Question: I wanted to generate a line if the distance between 2 points was lower than the amount of pixels I specified (which is the circle size)
except it doesn't do what I want and instead creates weird lines that don't connect

as you can see, it's doesn't work as wished, (not saying intended as it's possible I did something wrong with my code causing this issue) here is my code rn:
'''
import pygame
from pygame import gfxdraw
from random import randint
from win32api import GetSystemMetrics
from time import time
import math
class circles(pygame.sprite.Sprite):
def __init__(self,surface,x,y,cs):
pygame.sprite.Sprite.__init__(self)
self.image = pygame.image.load("./assets/circle.png").convert_alpha()
size = (round(2.25*(109-(9*cs))),round(2.25*(109-(9*cs))))
self.image = pygame.transform.scale(self.image, size)
self.draw = surface.blit(self.image,(x-((size[0])/2),y-((size[1])/2)))
width = GetSystemMetrics(0)
height = GetSystemMetrics(1)
def generate_original_points_coordinates():
points.append([randint(0,width), randint(0,height)])
def generate_points_coordinates(count, spacing, circle_size_px):
for i in range(0,count):
generating = True
while generating:
x = points[0][0]+randint(-spacing,spacing)
y = points[0][1]+randint(-spacing,spacing)
if y < height-circle_size_px and y > circle_size_px and x < width-circle_size_px and x > circle_size_px:
generating = False
points.append([x, y])
def generate_original_and_p(count, spacing, circle_size_px):
generate_original_points_coordinates()
generate_points_coordinates(count, spacing, circle_size_px)
return points
def draw_circles(surface,x,y,r,rgb_code):
gfxdraw.filled_circle(surface,x,y,r,rgb_code)
running = True
while running:
start = time()
points = []
gen_points = generate_original_and_p(10,800,234)
size = [width, height]
screen = pygame.display.set_mode(size,0,32)
screen.fill((255,255,255))
circles_list = [circles(screen, gen_points[i][0], gen_points[i][1], 4) for i in range(0,len(gen_points))]
# Draw bezier curves from points in a list
for i in range(2,len(gen_points)):
if math.sqrt(math.pow(gen_points[i-1][0]-gen_points[i-2][0],2)+math.pow(gen_points[i-1][1]-gen_points[i-2][1],2)) > 234:
gfxdraw.line(screen,gen_points[i-2][0], gen_points[i-2][1], gen_points[i-1][1], gen_points[i-1][1],(0,0,255))
[gfxdraw.bezier(screen, [gen_points[i-2], gen_points[i-1], gen_points[i]],4500,(255,0,0)) for i in range(2, len(gen_points))]
# Place points on such curves and lines
pygame.display.flip()
print(gen_points)
end = time()
print(end-start)
i = input("quit?: ")
pygame.display.quit()
if i == "quit":
running = False
'''
I also tried math.hypo but that gave me the same result so I'm short on ideas
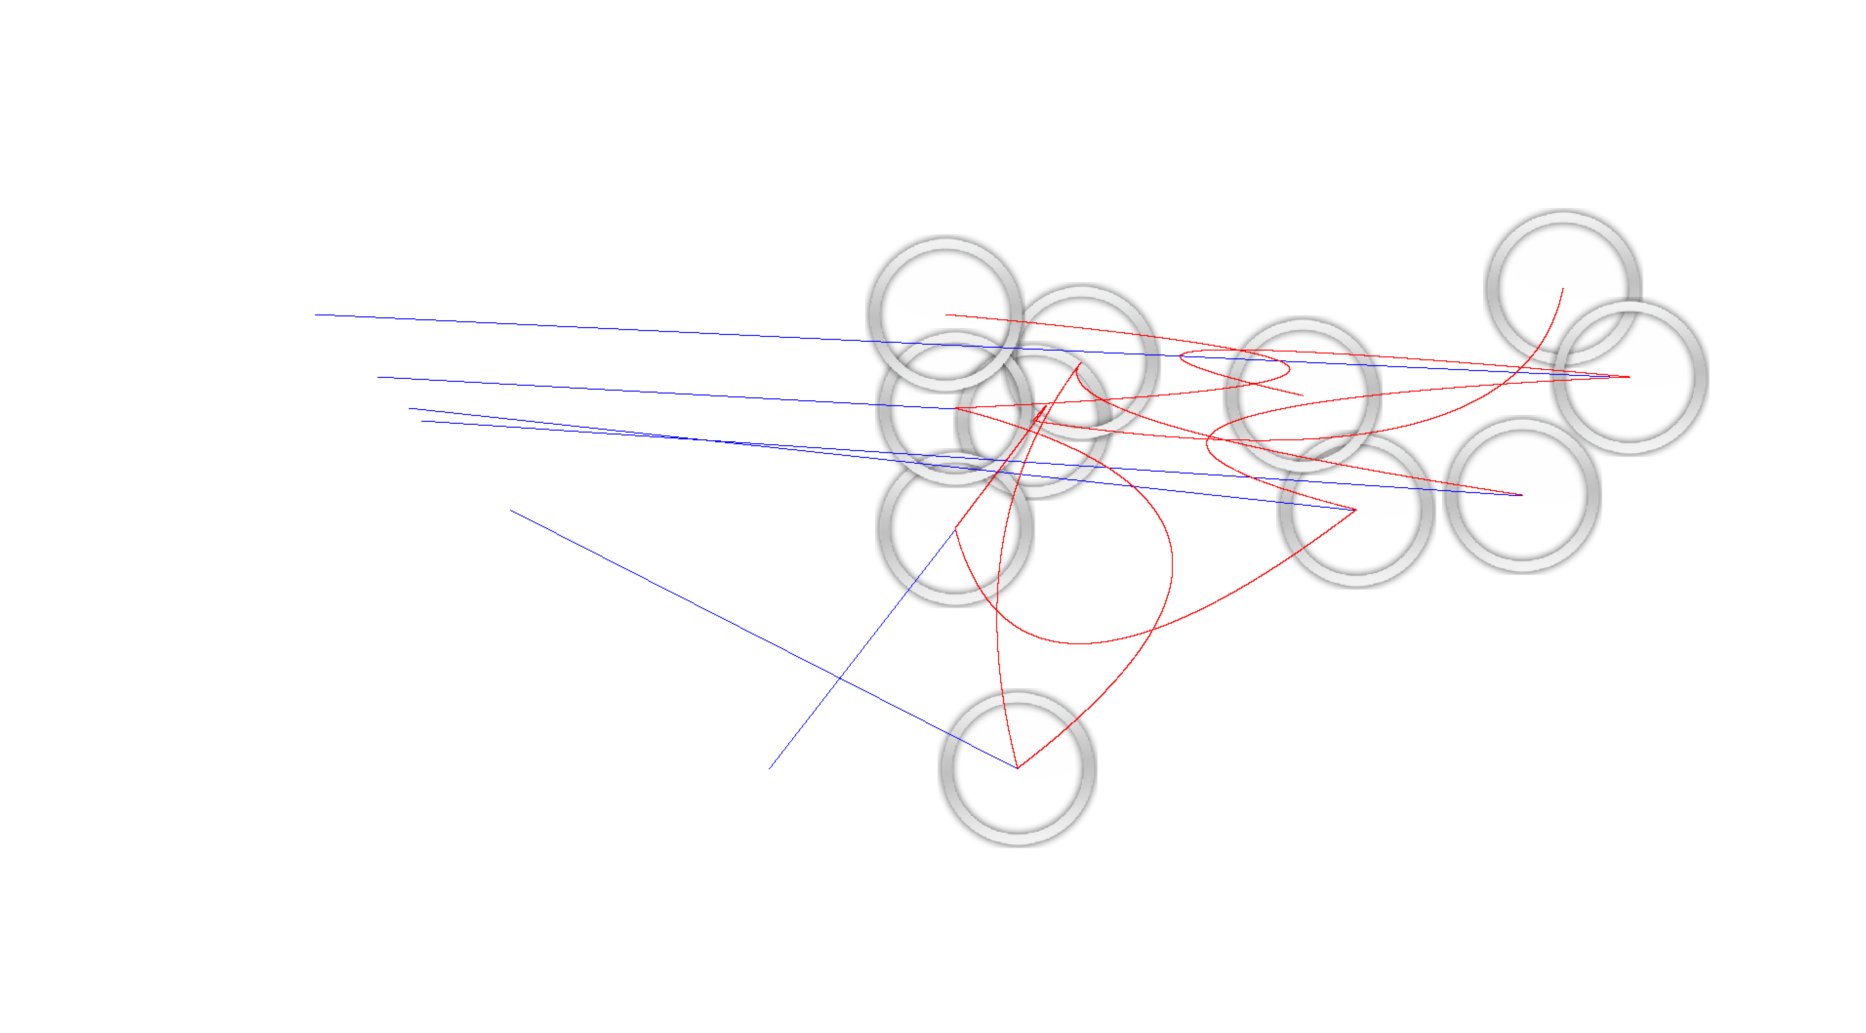
Answer: there was several issues with my implementation and i now have reworked it all, it should be working for now here is an example case i wanted and produced
case if 2 non-control points distance < 234:
<URL>
else:
<URL>
as you can see it now work with this piece of code i could probably shorten and optimize somehow
'''
import pygame
from pygame import gfxdraw
from random import randint
from win32api import GetSystemMetrics
from time import time
import math
class circles(pygame.sprite.Sprite):
def __init__(self,surface,x,y,cs):
pygame.sprite.Sprite.__init__(self)
self.image = pygame.image.load("./assets/circle.png").convert_alpha()
size = (round(2.25*(109-(9*cs))),round(2.25*(109-(9*cs))))
self.image = pygame.transform.scale(self.image, size)
self.draw = surface.blit(self.image,(x-((size[0])/2),y-((size[1])/2)))
width = GetSystemMetrics(0)
height = GetSystemMetrics(1)
def generate_original_points_coordinates(circle_size_px):
generating = True
while generating:
x = randint(0,width)
y = randint(0,height)
if y < height-circle_size_px and y > circle_size_px and x < width-circle_size_px and x > circle_size_px:
points.append([x, y])
generating = False
def generate_points_coordinates(count, spacing, circle_size_px):
for i in range(0,count-1):
generating = True
while generating:
x = points[-1][0]+randint(-spacing,spacing)
y = points[-1][1]+randint(-spacing,spacing)
if y < height-circle_size_px and y > circle_size_px and x < width-circle_size_px and x > circle_size_px:
generating = False
points.append([x, y])
def generate_original_and_p(count, spacing, circle_size_px):
generate_original_points_coordinates(circle_size_px)
generate_points_coordinates(count, spacing, circle_size_px)
return points
def draw_circles(surface,x,y,r,rgb_code):
gfxdraw.filled_circle(surface,x,y,r,rgb_code)
from time import sleep
prompt = True
while prompt:
circle_count = input("Count: ")
if circle_count.isdigit():
circle_count = int(circle_count)
prompt = False
running = True
while running:
pygame.font.init()
font = pygame.font.SysFont('freesansbold.ttf', 32)
text = font.render('NotBezier', True, (0,0,255))
start = time()
points = []
gen_points = generate_original_and_p(circle_count,800,234)
size = [width, height]
screen = pygame.display.set_mode(size,0,32)
screen.fill((33,33,33))
#circles_list = [circles(screen, gen_points[i][0], gen_points[i][1], 4) for i in range(0,len(gen_points))]
circles_list = []
# Draw bezier curves from points in a list
skip = 0
for i in range(0,len(gen_points)-2):
dist_s = math.sqrt(math.pow(gen_points[i+2][0]-gen_points[i][0],2)+math.pow(gen_points[i+2][1]-gen_points[i][1],2))
if skip:
skip = 0
continue
if dist_s < 234/2:
print(dist_s)
gfxdraw.line(screen,gen_points[i][0], gen_points[i][1], gen_points[i+2][0], gen_points[i+2][1],(0,0,255))
skip=1
print("line")
else:
gfxdraw.bezier(screen, [gen_points[i], gen_points[i+1], gen_points[i+2]],4500,(255,0,0))
skip = 1
if i+2 == len(gen_points)-1:
circles_list.append(circles(screen, gen_points[i+2][0], gen_points[i+2][1], 4))
gfxdraw.filled_circle(screen, gen_points[i+2][0], gen_points[i+2][1],5,(0,255,0))
screen.blit(font.render(str(i+2), True, (0,255,0)), (gen_points[i+2][0],gen_points[i+2][1]+10))
circles_list.append(circles(screen, gen_points[i][0], gen_points[i][1], 4))
gfxdraw.filled_circle(screen, gen_points[i][0], gen_points[i][1],5,(0,255,0))
screen.blit(font.render(str(i), True, (0,255,0)), (gen_points[i][0],gen_points[i][1]+10))
pygame.display.flip()
# Place points on such curves and lines
print(gen_points)
end = time()
print(end-start)
i = input("quit?: ")
pygame.display.quit()
if i == "quit":
running = False
'''
skipping control points was the solution i was looking for and this was the result